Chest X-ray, AP view. Patient: 48 years old, sex F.
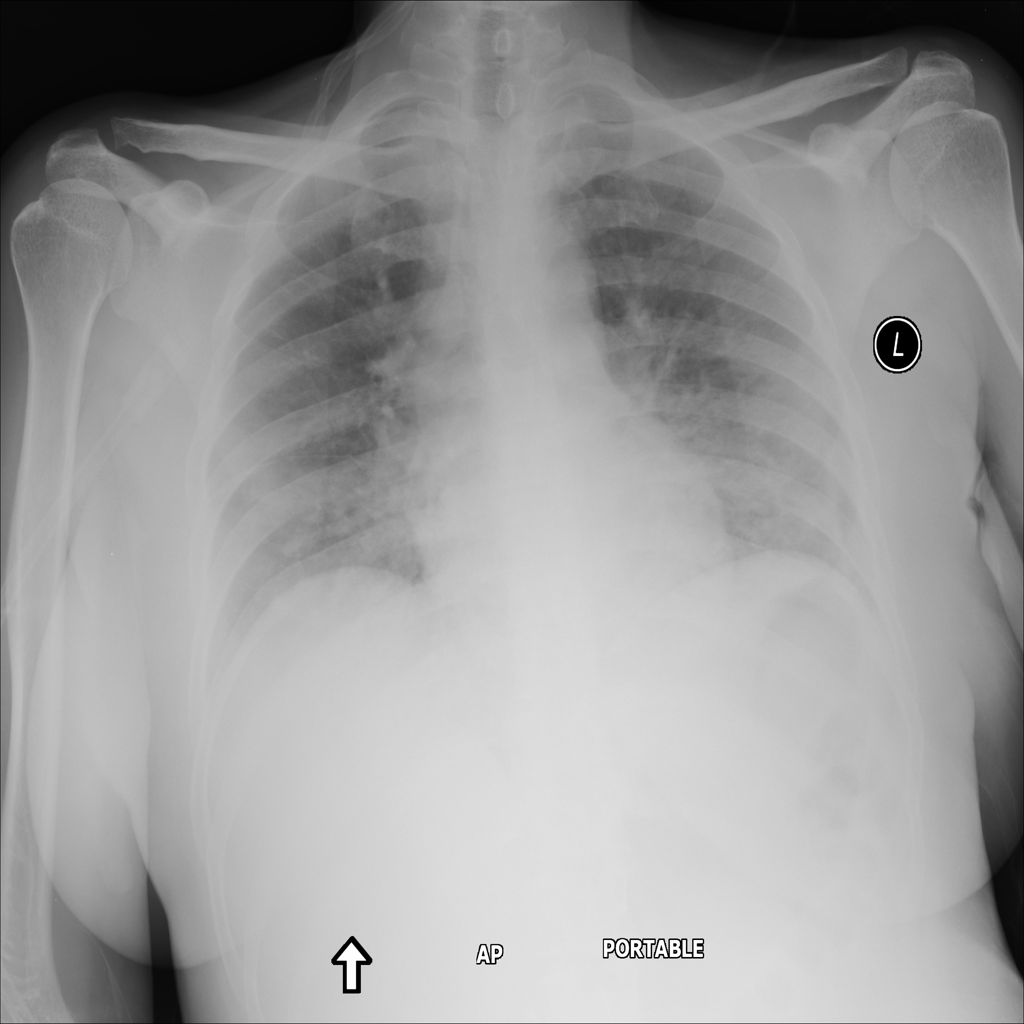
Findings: Infiltration